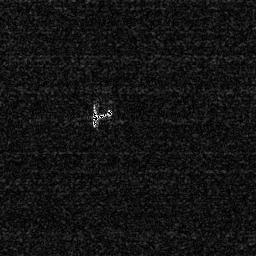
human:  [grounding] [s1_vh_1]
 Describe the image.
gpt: In the satellite image, there is  <ref>1 medium ship </ref> <box>[[34, 39, 44, 50, 0]]</box> located at center.